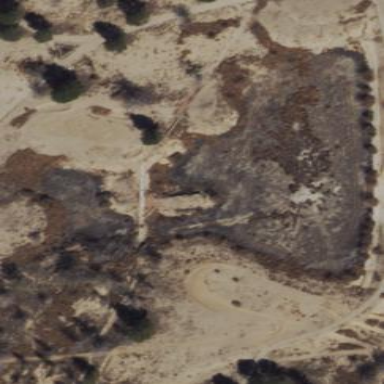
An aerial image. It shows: Water hazard in golf course. The hazard is natural water feature.